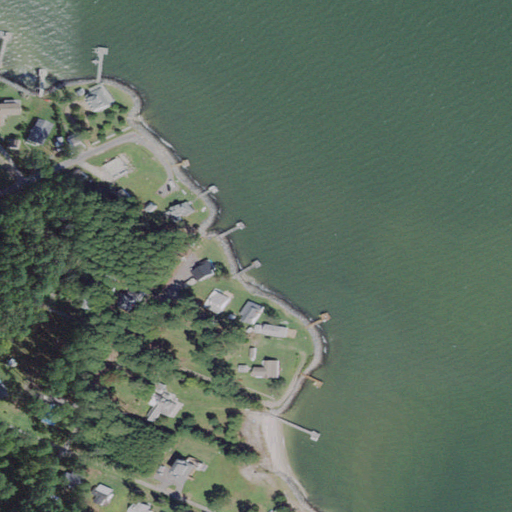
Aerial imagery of cape in Virginia named Stingray Point containing open water, evergreen forest, open development, low intensity development, herbaceous wetlands, medium intensity development, barren land, and woody wetlands